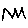
Label: zigzag